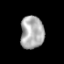
Tissue: prostate
Cell type: T cells
Senescence score: 0.2924
Nuclear area (px): 751
Mean DAPI intensity: 172.71